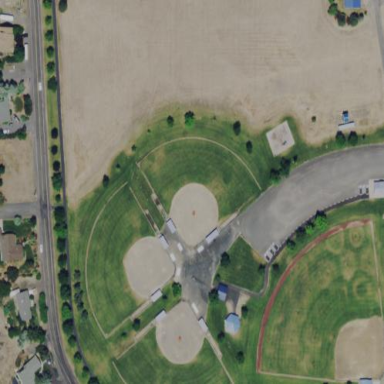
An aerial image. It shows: Softball pitch for leisure and sport activities.